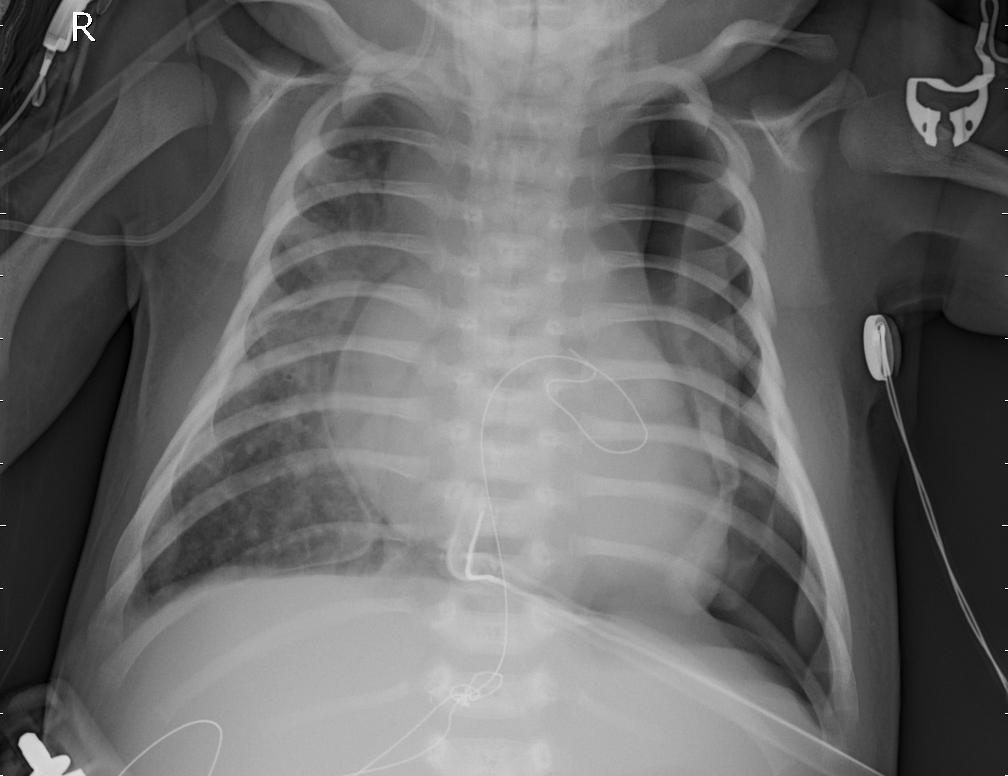
Diagnosis: PNEUMONIA